Brain MRI, modality: hrT2
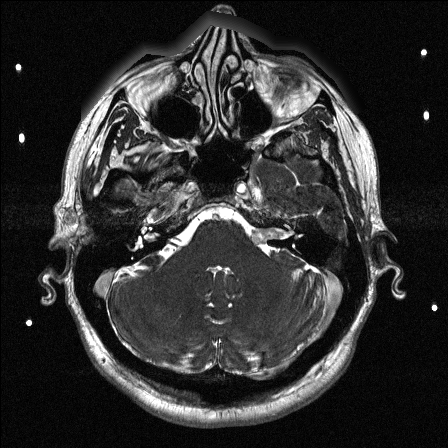